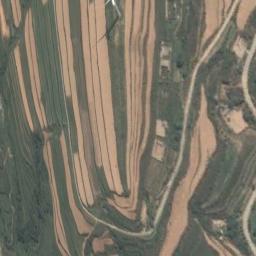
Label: terrace